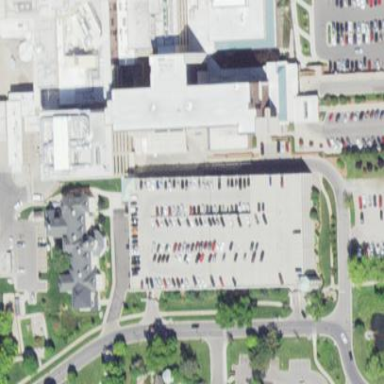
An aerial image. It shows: Multi-storey parking building.